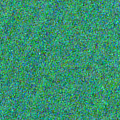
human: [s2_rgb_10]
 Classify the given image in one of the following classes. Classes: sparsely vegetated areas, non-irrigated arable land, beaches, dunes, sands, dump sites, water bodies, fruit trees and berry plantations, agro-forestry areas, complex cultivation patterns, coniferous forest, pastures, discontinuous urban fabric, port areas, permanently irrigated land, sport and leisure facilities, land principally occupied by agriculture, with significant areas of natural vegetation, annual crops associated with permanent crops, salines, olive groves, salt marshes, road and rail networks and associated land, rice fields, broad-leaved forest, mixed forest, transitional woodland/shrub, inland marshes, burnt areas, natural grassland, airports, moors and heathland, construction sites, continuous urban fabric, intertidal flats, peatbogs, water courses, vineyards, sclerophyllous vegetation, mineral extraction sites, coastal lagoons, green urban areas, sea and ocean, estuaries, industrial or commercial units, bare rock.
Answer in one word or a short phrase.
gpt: sea and ocean